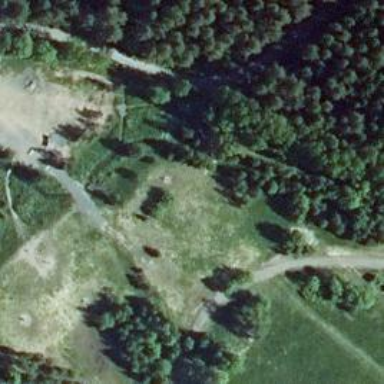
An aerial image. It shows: Path leading to bridge.